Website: crate-barrel
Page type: receipt
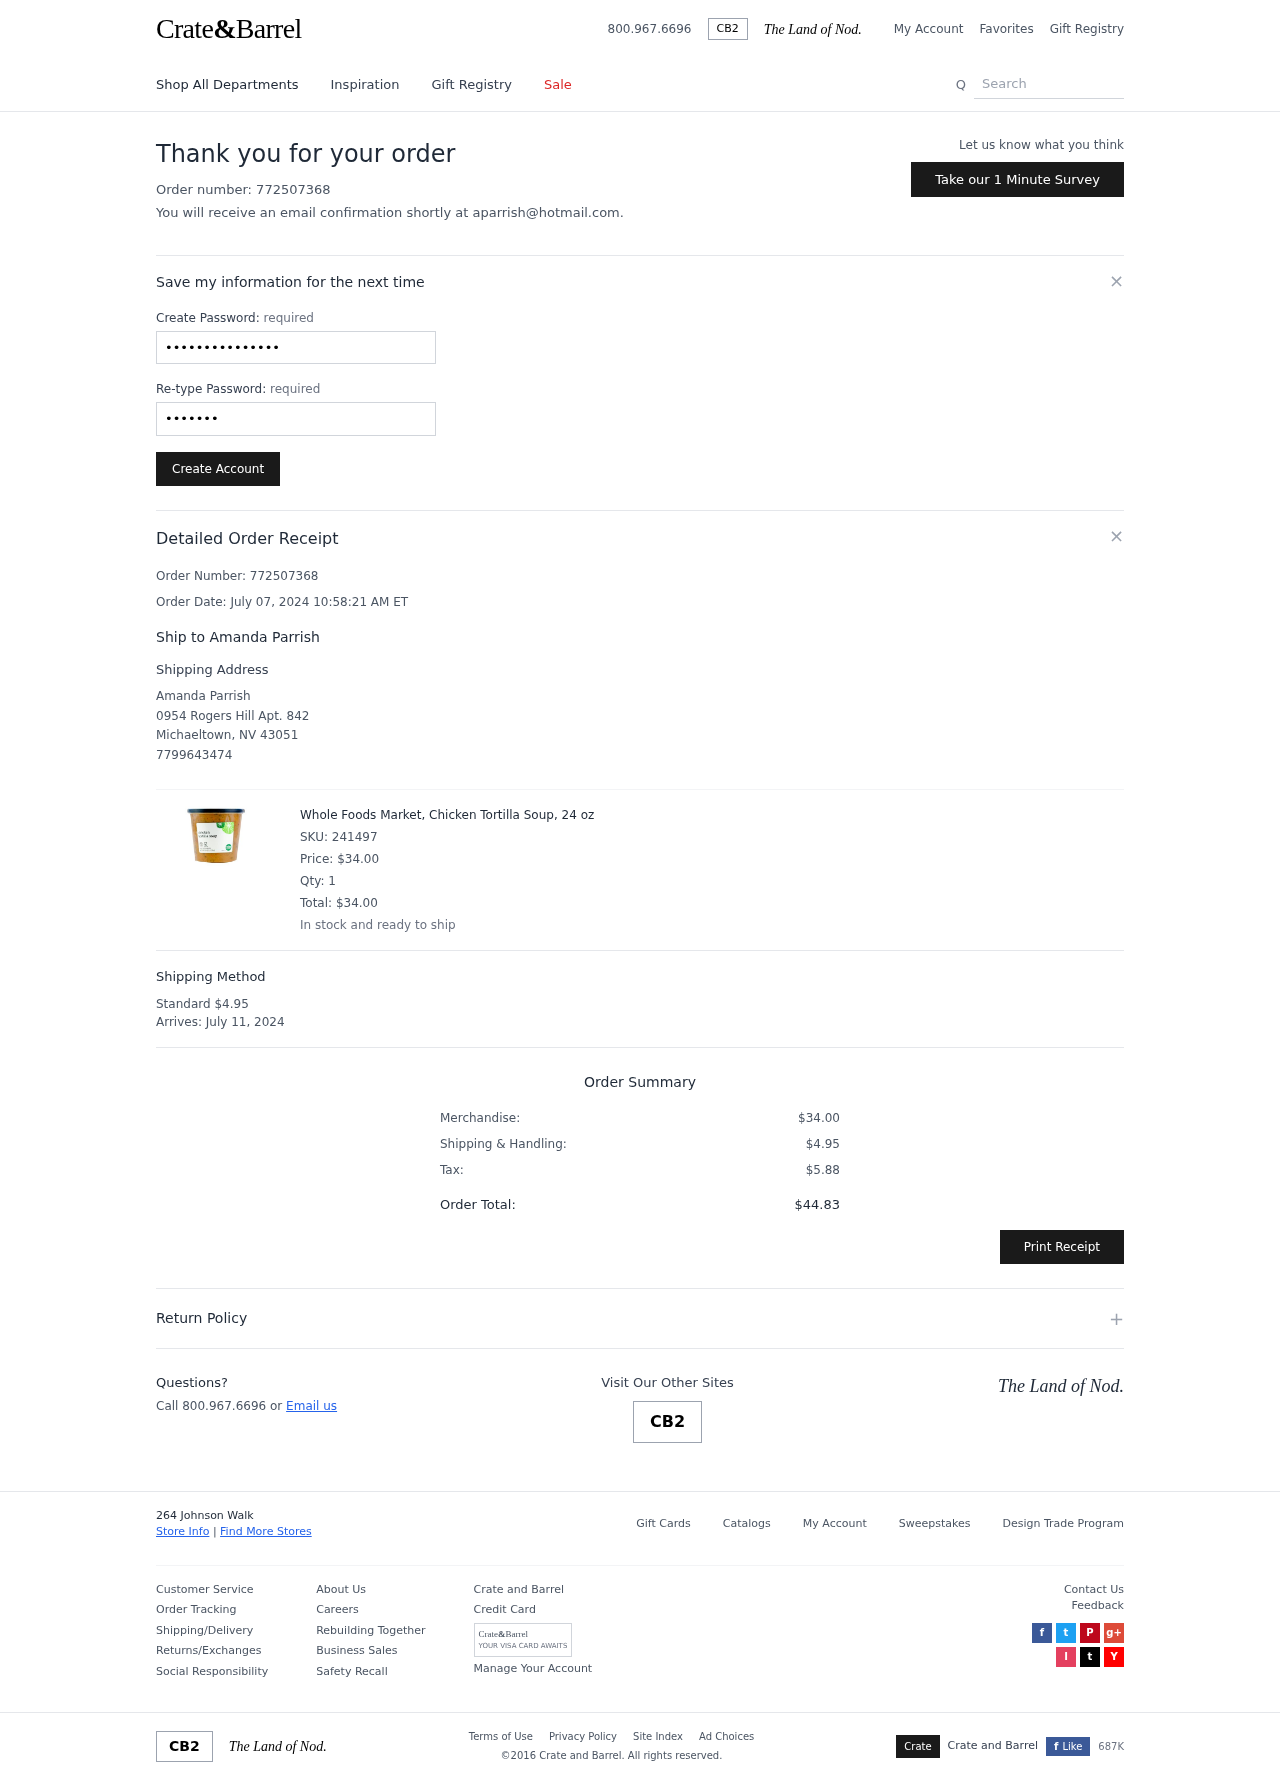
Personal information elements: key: PII_CITY
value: Michaeltown
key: PII_EMAIL
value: aparrish@hotmail.com
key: PII_FULLNAME
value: Amanda Parrish
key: PII_FULLNAME
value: Ship to Amanda Parrish
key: PII_PHONE
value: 7799643474
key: PII_POSTCODE
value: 43051
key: PII_STATE_ABBR
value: NV
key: PII_STREET
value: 0954 Rogers Hill Apt. 842
Product elements: key: PRODUCT1_NAME
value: Whole Foods Market, Chicken Tortilla Soup, 24 oz
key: PRODUCT1_PRICE
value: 34
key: PRODUCT1_QUANTITY
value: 1
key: PRODUCT1_SKU
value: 241497
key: PRODUCT1_TOTAL
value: $34.00
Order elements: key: ORDER_ID
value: Order Number: 772507368
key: ORDER_ID
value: Order number: 772507368
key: ORDER_DATE
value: Order Date: July 07, 2024 10:58:21 AM ET
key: ORDER_SHIPPING_COST
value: $4.95
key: ORDER_DELIVERY_DATE
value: July 11, 2024
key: ORDER_SUBTOTAL
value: $34.00
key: ORDER_TAX
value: $5.88
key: ORDER_TOTAL
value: $44.83
Search elements: key: HEADER_SEARCH
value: Search